Question: If I use a for border-radius, the edge radius is always a or a even if the value is greater than the largest side of the element.
When I use , the edge radius is elliptic and starts at the middle of each side of the element resulting in an :

Pixel value for border-radius :
'''
div {
background: teal;
border-radius: 999px;
width: 230px;
height: 100px;
padding: 40px 10px;
box-sizing: border-box;
font-family: courier;
color: #fff;
}
'''
'''
<div>border-radius:999px;</div>
'''
Percent value for border-radius :
'''
div {
background: teal;
border-radius: 50%;
width: 230px;
height: 100px;
padding:40px 10px;
box-sizing:border-box;
font-family:courier;
color:#fff;
}
'''
'''
<div>border-radius:50%;</div>
'''
Why doesn't border radius in percentages act the same way as border-radius set with pixel or em values?
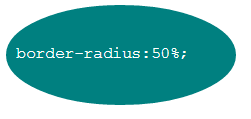
Answer: ## Border-radius :
First, you need to understand that the border-radius property takes 2 values. These values are the radii on the X/Y axis of a quarter ellipse defining the shape of the corner.
If only one of the values is set then the second value is equal to the first one.
So 'border-radius: x;' is equivalent to 'border-radius: x/x;'.
## Percentage values
Referring to the W3C specs : <URL> this is what we can read concerning percentage values:
> Percentages: Refer to corresponding dimension of the border box.
So 'border-radius: 50%;' defines the radii of the ellipse this way :
- -

## Pixel and other units
Using other than a percentage for border radius (em, in, viewport related units, cm...) will always result in an ellipse with the same X/Y radii. .
When you set 'border-radius: 999px;' the radii of the circle should be 999px. another <URL> reducing the radii of the circle to half the size of the smallest side. So in your example it is equal to half the height of the element : 50px.

---
For this example (with a fixed size element) you can obtain the same result with both px and percentages. As the element is '230px x 100px', 'border-radius: 50%;' is equivalent to 'border-radius: 115px/50px;' (50% of both sides) :
'''
.percent {
border-radius: 50%;
}
.pixels {
border-radius: 115px/50px;
}
/* For the demo : */
div {
display: inline-block;
background: teal;
width: 230px;
height: 100px;
padding: 40px 10px;
box-sizing: border-box;
font-family: courier;
font-size: 0.8em;
color: #fff;
text-align: center;
}
'''
'''
<div class="percent">border-radius: 50%;</div>
<div class="pixels">border-radius: 115px/50px;</div>
'''